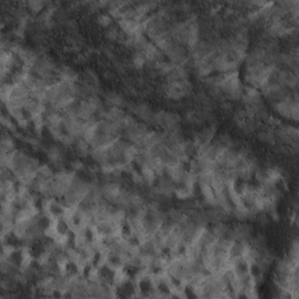
Label: non_frost